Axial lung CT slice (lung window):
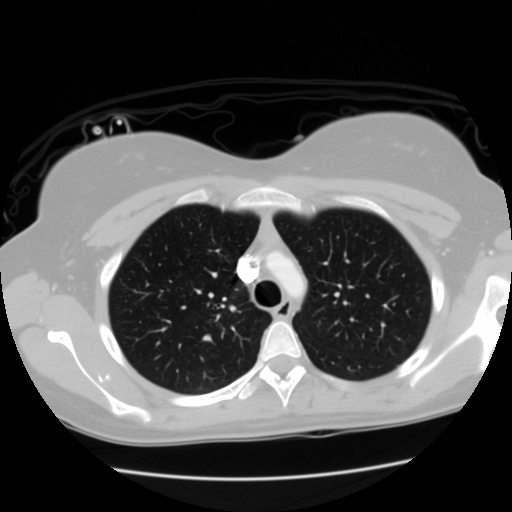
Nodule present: no